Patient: sex F, age 54
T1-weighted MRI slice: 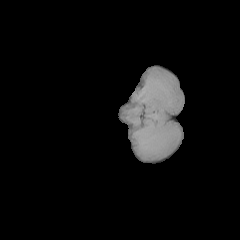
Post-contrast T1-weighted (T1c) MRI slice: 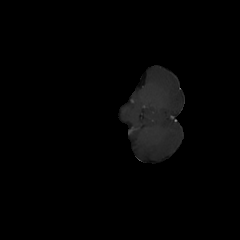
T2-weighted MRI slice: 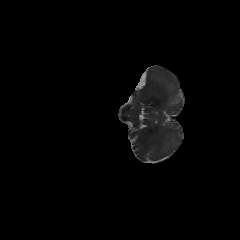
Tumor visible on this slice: no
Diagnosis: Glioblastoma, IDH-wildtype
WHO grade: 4